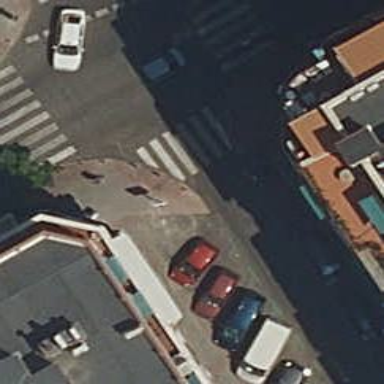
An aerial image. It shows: Crossing with traffic signals.